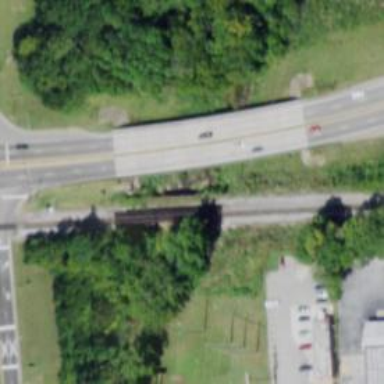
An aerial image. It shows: Trunk highway with bridge.